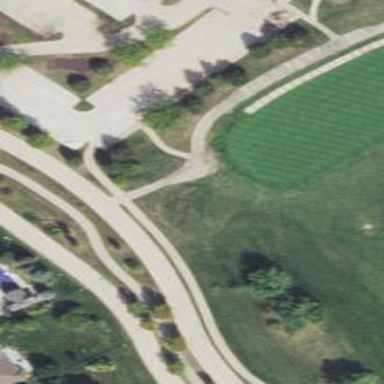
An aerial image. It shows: Golf cartpath that is also road path.